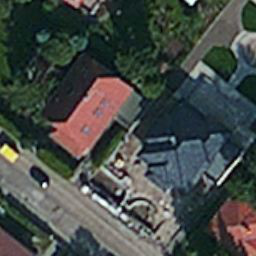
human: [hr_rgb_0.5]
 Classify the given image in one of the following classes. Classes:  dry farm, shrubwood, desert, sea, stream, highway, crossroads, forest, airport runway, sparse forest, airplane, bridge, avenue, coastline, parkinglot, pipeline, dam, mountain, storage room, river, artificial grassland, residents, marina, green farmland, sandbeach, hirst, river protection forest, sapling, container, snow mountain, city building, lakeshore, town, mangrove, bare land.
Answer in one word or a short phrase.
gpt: residents